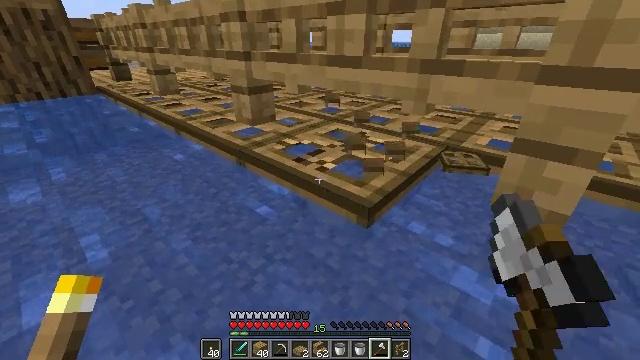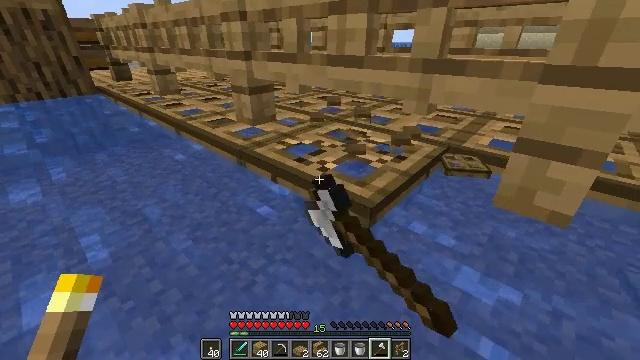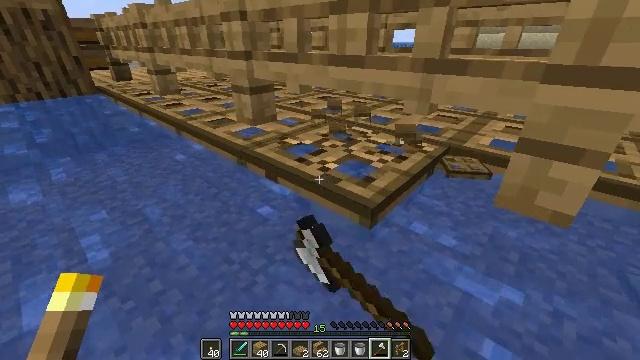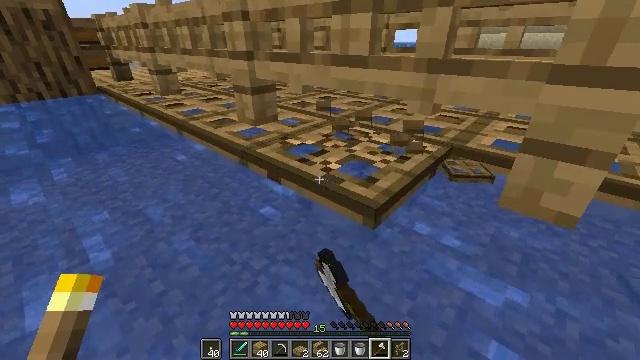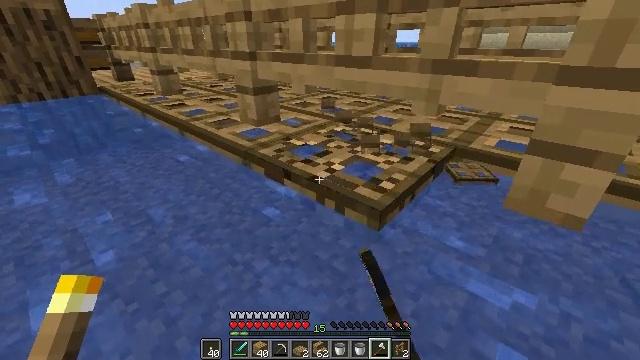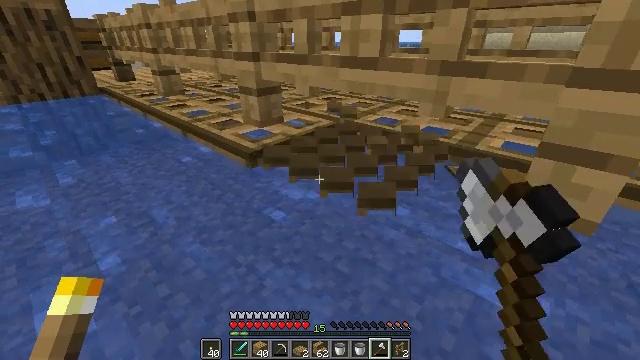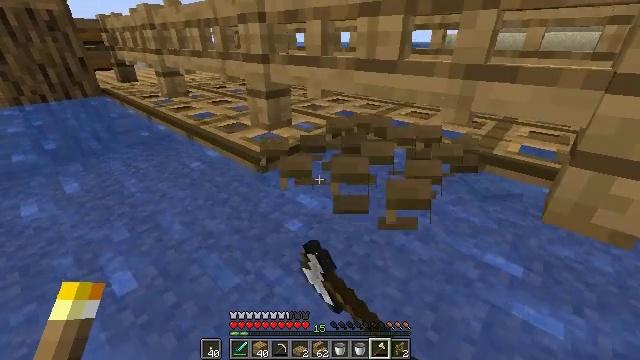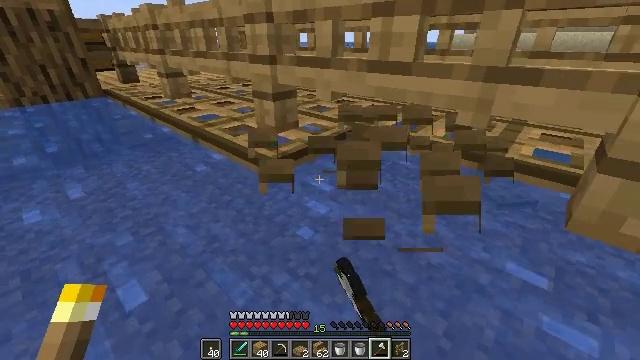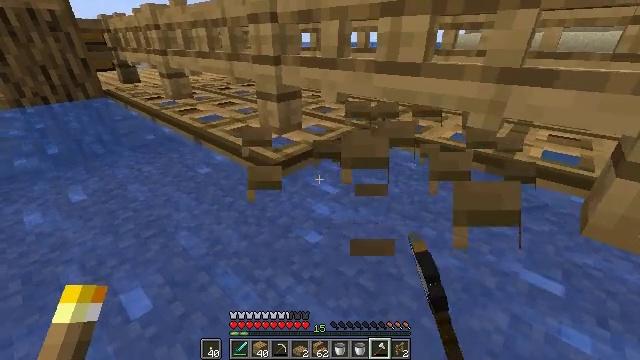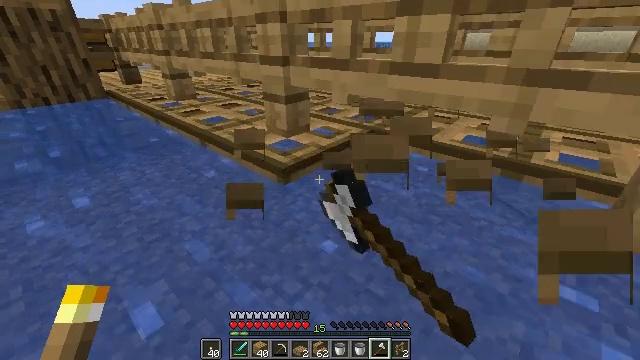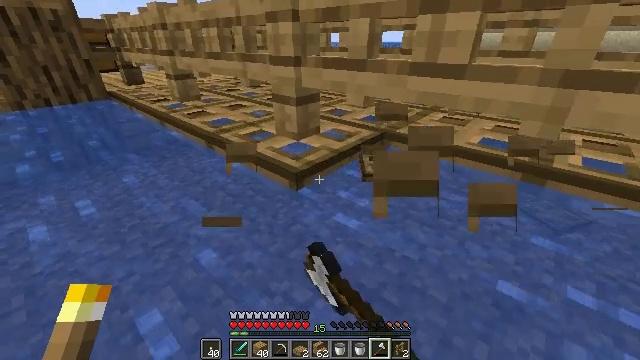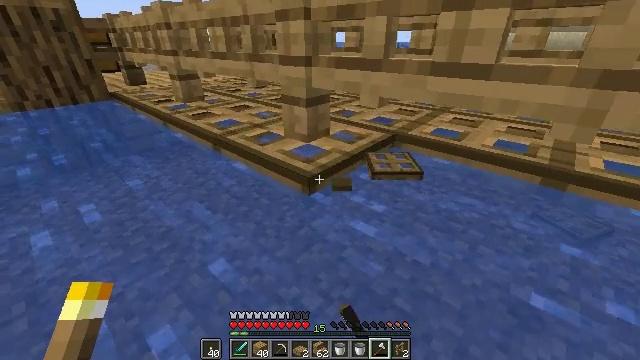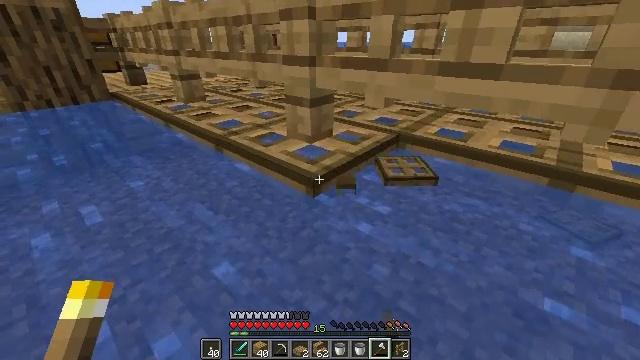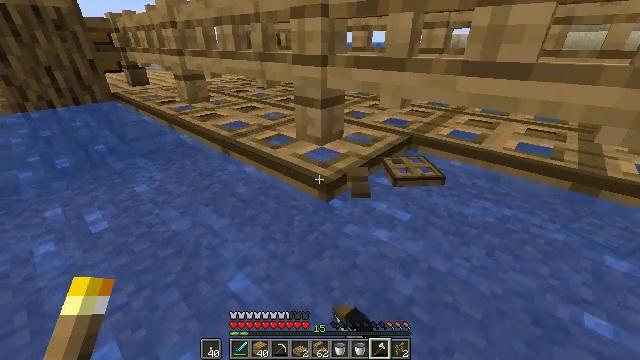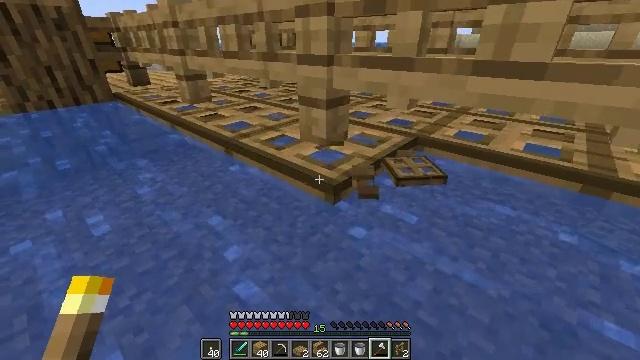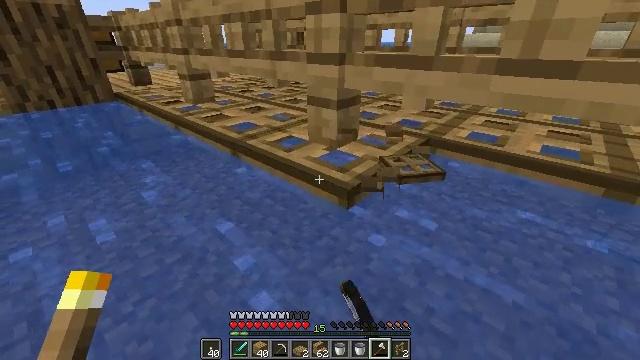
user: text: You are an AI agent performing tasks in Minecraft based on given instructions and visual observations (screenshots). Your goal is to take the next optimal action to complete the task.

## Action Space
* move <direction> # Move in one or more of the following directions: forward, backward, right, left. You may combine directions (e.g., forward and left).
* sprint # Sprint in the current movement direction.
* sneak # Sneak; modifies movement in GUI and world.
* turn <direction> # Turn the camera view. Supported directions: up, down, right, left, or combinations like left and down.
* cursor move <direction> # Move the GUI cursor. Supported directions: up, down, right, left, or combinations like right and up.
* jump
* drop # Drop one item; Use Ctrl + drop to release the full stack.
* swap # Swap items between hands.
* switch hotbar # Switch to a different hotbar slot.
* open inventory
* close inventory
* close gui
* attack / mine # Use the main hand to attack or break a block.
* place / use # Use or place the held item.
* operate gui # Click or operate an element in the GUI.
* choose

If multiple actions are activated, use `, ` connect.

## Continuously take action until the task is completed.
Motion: motion action
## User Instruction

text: Break the oak trapdoor to collect it.
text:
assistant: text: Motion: attack / mine
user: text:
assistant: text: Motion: attack / mine
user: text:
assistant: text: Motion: move left, attack / mine
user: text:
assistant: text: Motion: move forward and move left, attack / mine
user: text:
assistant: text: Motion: move forward and move left, attack / mine
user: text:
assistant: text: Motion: move forward and move left, attack / mine
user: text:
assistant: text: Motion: move forward and move left, attack / mine
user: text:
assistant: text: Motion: move forward and move left, attack / mine
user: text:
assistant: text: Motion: move forward and move left, attack / mine
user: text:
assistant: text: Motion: move forward and move left, attack / mine
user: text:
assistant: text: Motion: move forward and move left, attack / mine
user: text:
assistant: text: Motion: move forward and move left, attack / mine
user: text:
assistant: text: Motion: attack / mine
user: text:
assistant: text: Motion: attack / mine
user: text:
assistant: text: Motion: attack / mine
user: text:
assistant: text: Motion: attack / mine
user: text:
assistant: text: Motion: attack / mine
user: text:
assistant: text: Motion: attack / mine
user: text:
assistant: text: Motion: attack / mine
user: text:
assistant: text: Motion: attack / mine
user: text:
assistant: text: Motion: attack / mine
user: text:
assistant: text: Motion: attack / mine
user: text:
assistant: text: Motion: attack / mine
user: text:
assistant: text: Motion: move forward and move left, attack / mine
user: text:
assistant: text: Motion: move forward and move left, attack / mine
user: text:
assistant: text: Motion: move forward and move left, attack / mine
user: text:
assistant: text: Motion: move forward and move left, attack / mine
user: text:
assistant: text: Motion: move forward and move left, attack / mine
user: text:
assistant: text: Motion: move forward and move left, attack / mine
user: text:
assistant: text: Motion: move forward and move left, attack / mine